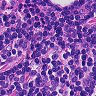
Metastatic tissue present: no